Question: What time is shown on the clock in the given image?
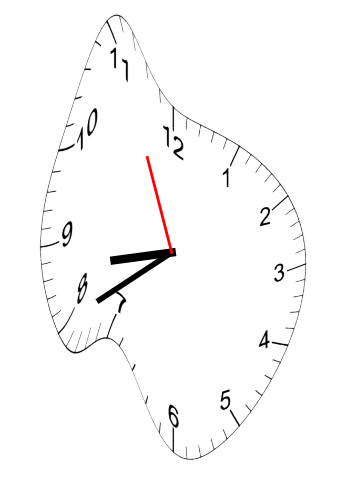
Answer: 08:39:56